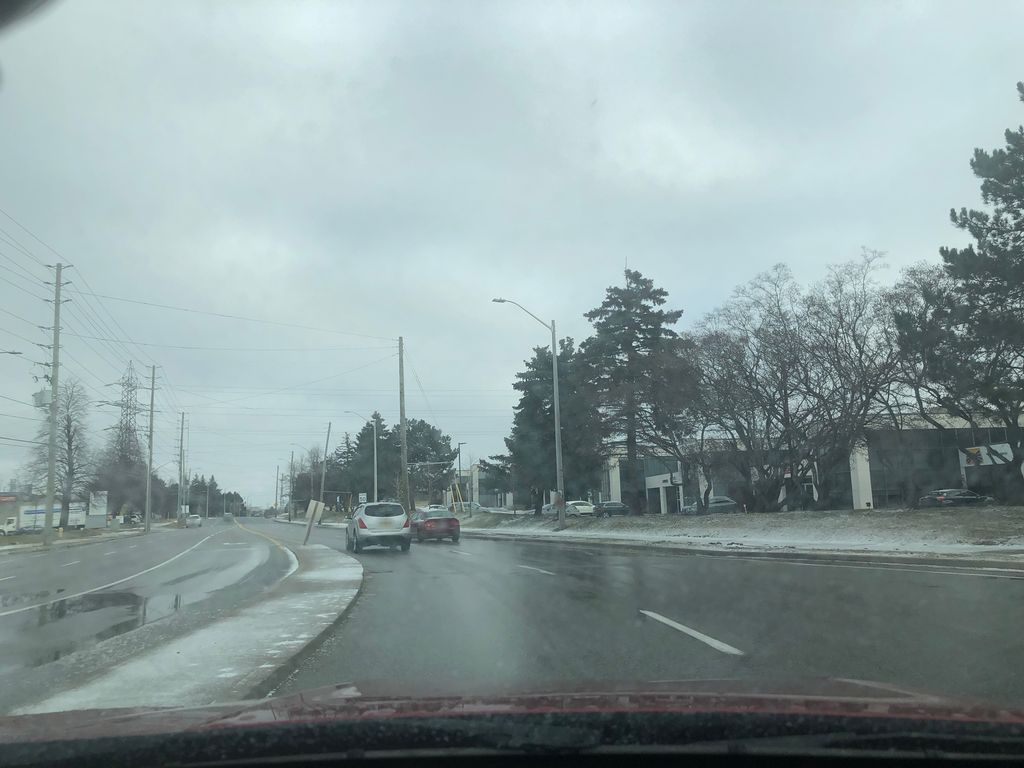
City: toronto